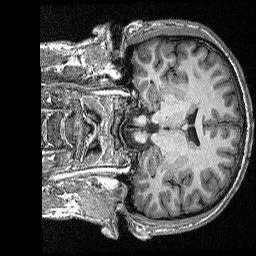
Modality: T1map
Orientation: coronal